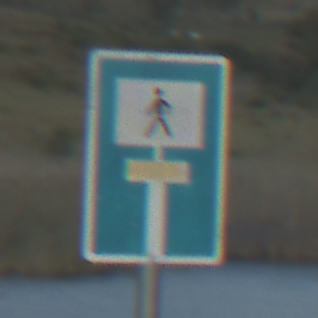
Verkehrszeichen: SackgasseFussgaengerDurchlaessig
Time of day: SunriseSunset
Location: Outdoor (RoadRail)
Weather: PartlyCloudy
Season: NotSpecified
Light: Natural